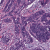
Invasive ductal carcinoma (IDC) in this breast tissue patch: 0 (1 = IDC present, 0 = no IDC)